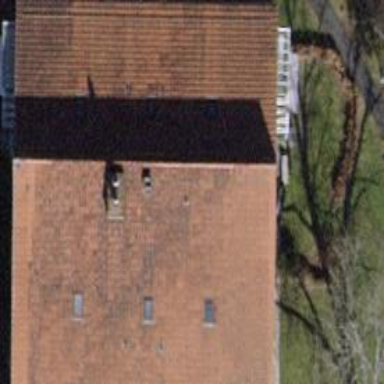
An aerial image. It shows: Building with tiled roof.